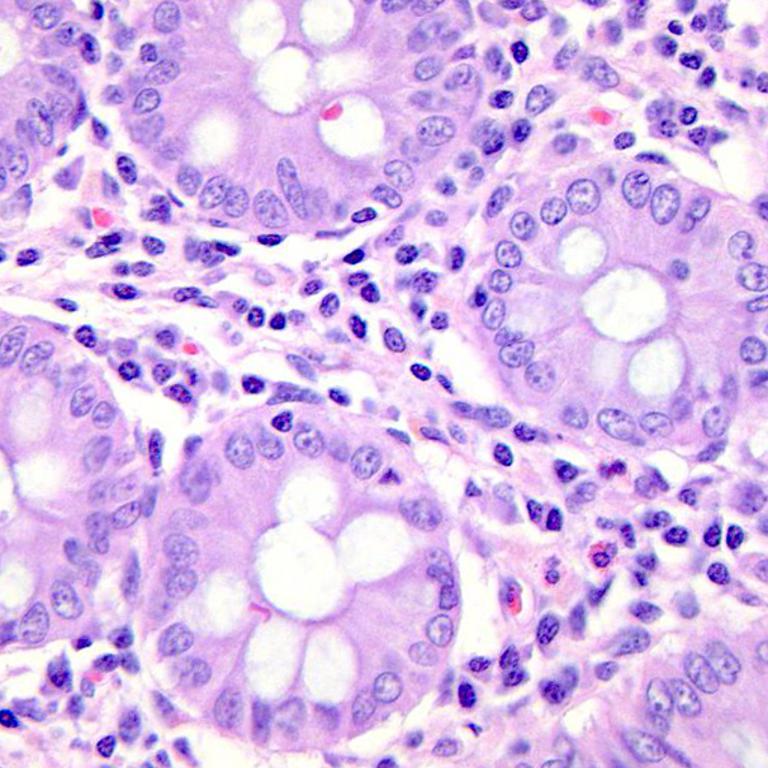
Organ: colon
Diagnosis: benign